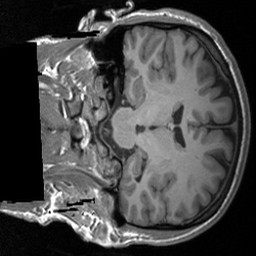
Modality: T1w
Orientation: coronal
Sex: male
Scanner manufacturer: siemens
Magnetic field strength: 3 T
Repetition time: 1.9 s
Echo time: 0.00226 s